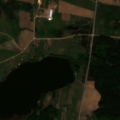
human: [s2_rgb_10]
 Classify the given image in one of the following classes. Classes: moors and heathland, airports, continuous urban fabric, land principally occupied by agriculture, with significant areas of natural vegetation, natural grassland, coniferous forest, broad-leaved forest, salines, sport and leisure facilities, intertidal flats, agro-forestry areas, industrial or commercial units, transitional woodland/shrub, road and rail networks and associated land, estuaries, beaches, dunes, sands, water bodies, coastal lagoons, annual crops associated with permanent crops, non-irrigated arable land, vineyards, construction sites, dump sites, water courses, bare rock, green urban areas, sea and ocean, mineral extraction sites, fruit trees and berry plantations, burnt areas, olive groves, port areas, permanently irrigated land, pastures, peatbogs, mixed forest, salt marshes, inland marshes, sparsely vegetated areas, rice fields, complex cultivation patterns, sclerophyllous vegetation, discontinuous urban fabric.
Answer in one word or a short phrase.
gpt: non-irrigated arable land, pastures, complex cultivation patterns, broad-leaved forest, coniferous forest, water bodies